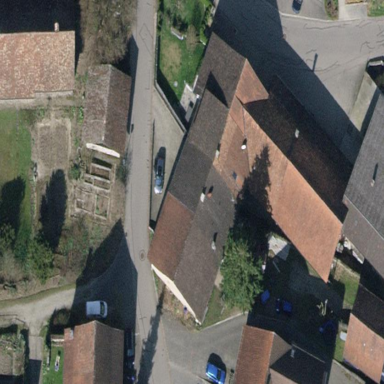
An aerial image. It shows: Semi-detached house with gabled roof.